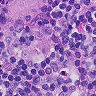
Metastatic tissue present: yes